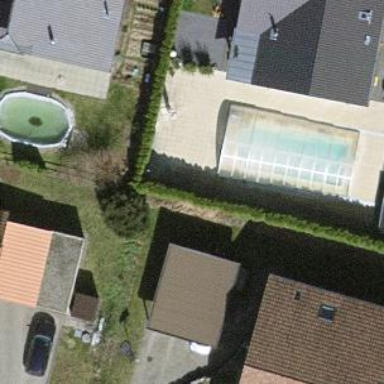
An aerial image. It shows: Swimming pool located in leisure land.